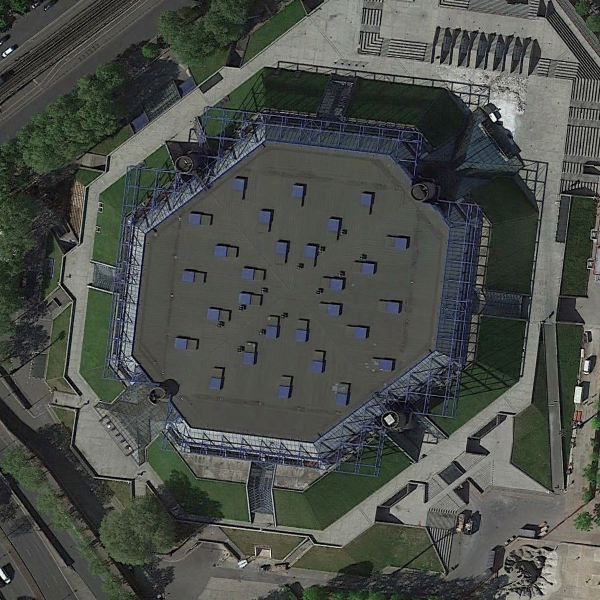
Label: Center